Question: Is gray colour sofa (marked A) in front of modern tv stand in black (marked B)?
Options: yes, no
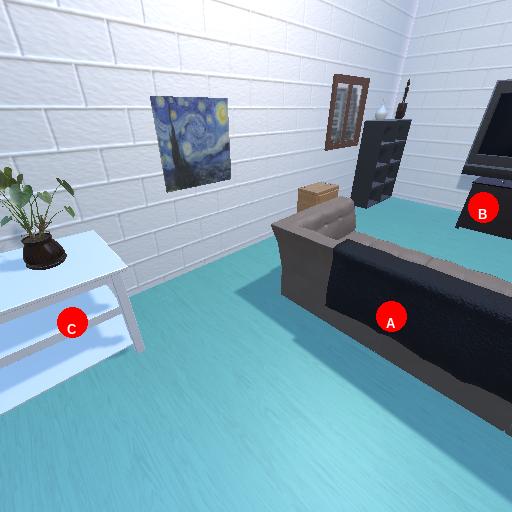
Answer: yes